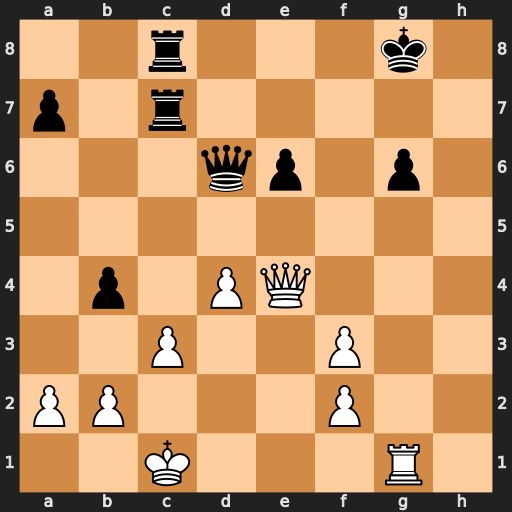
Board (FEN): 2r3k1/p1r5/3qp1p1/8/1p1PQ3/2P2P2/PP3P2/2K3R1
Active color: w
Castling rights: -
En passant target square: -
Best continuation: Qxg6+ Kf8 Qg8+